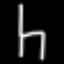
Label: chair